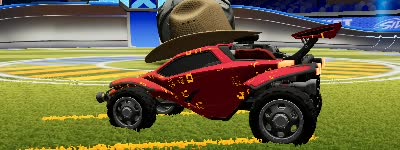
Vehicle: octane